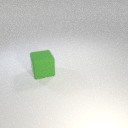
large green rubber cube